Question: I am trying to align 3 divs next to each other with is partially working but I'm trying to set the width based on % of the screen but if it's make all the divs width add up to 100% it doesn't fit all on one line. Please see below

Here is the html code I'm using
'''
<div style="width:100%;">
<div id='donate' class="hero-unit" style="width:20%; height:200px; margin-left:15px; Float:left">
<h1 style="font-size:35px;">Donate</h1>
<p>Interested in supporting us? Click below for more information</p>
<p>
<a class="btn btn-primary btn-large" link href="http://www.universalpvp.com">
Learn more &raquo;
</a>
</p>
</div>
<center>
<div id='forum' class="hero-unit" style="width:60%; height:200px; Float:left;">
<h1 style="font-size:35px;">Forum</h1>
<p>Want to talk to other members? Click below</p>
<p>
<a class="btn btn-primary btn-large" link href="http://www.universalpvp.com">
Learn more &raquo;
</a>
</p>
</div>
</center>
<div id='info' class="hero-unit" style="width:20%; height:200px; margin-right:15px; Float:right">
<h1 style="font-size:35px;">Server Information</h1>
<p>Click below for more information about the server</p>
<p>
<a class="btn btn-primary btn-large" href="http://www.universalpvp.com">
Learn more &raquo;
</a>
</p>
</div>
</div>
'''
Please help me make this work so it fits on all size monitors.
Thanks in advance.
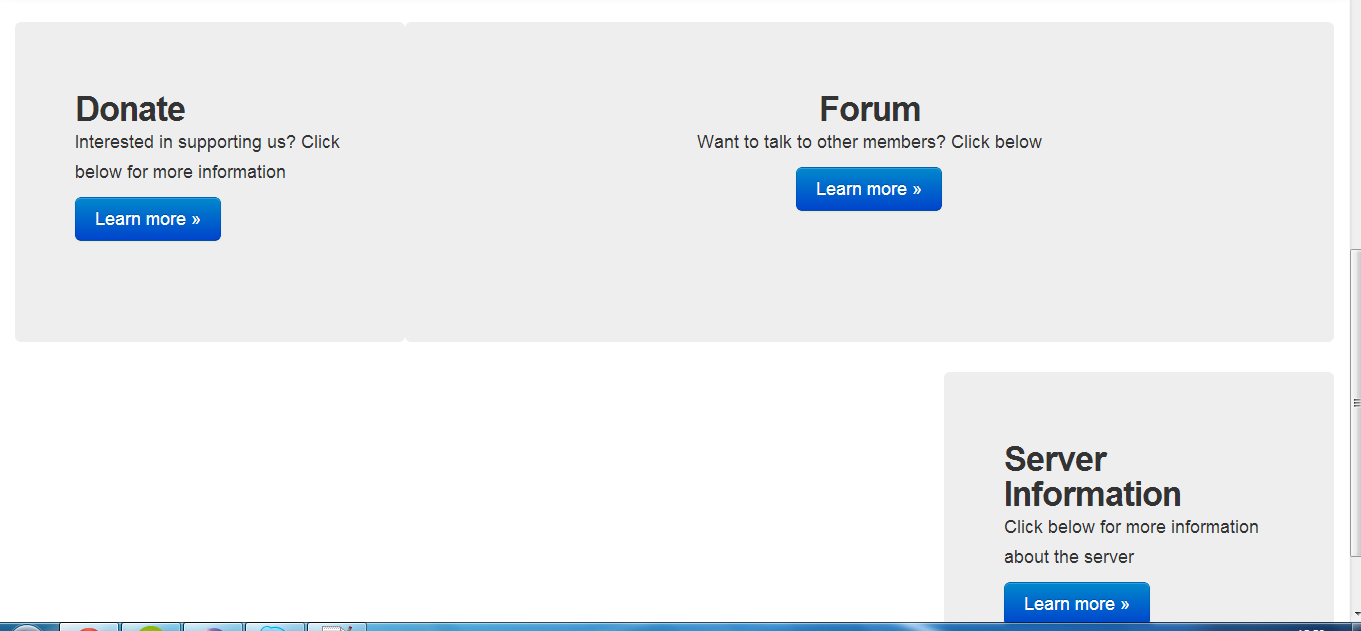
Answer: Your total page width is 100%. At most, the three can be a maximum of 33%. However, I see that you also want them to have some margin on the left and right of the group of three.
You don't even need the parent '<div>' that says 'width: 100%;'
Try this:
'''
<div id='donate' class="hero-unit" style="width:18%; height:200px; margin-left:2%; float:left">
<h1 style="font-size:35px;">Donate</h1>
<p>Interested in supporting us? Click below for more information</p>
<p>
<a class="btn btn-primary btn-large" link href="http://www.universalpvp.com">
Learn more &raquo;
</a>
</p>
</div>
<center>
<div id='forum' class="hero-unit" style="width:58% !important; height:200px; float:left;">
<h1 style="font-size:35px;">Forum</h1>
<p>Want to talk to other members? Click below</p>
<p>
<a class="btn btn-primary btn-large" link href="http://www.universalpvp.com">
Learn more &raquo;
</a>
</p>
</div>
</center>
<div id='info' class="hero-unit" style="width:18%; height:200px; margin-right:2%; float: left;">
<h1 style="font-size:35px;">Server Information</h1>
<p>Click below for more information about the server</p>
<p>
<a class="btn btn-primary btn-large" href="http://www.universalpvp.com">
Learn more &raquo;
</a>
</p>
</div>
'''
You can now toy around with the % values but make sure they don't exceed 100% (width and margin combined). If it still doesn't work, you may have some other styling affecting how the '<div>'s are getting displayed.